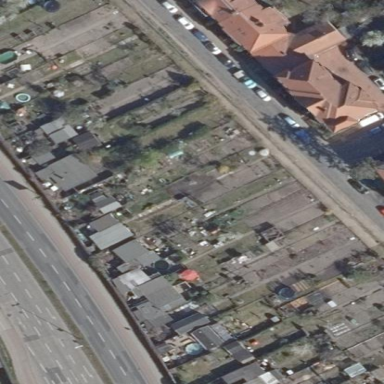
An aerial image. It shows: Allotments area.